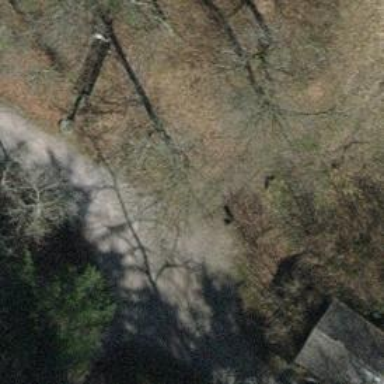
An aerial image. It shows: Brown bench.